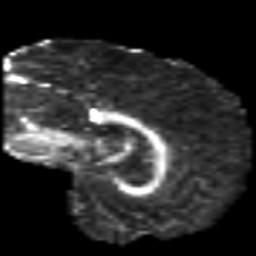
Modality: FA
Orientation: sagittal
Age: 43
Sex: male
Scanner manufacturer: siemens
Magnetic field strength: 3 T
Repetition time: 6.1 s
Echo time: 0.101 s